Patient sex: F
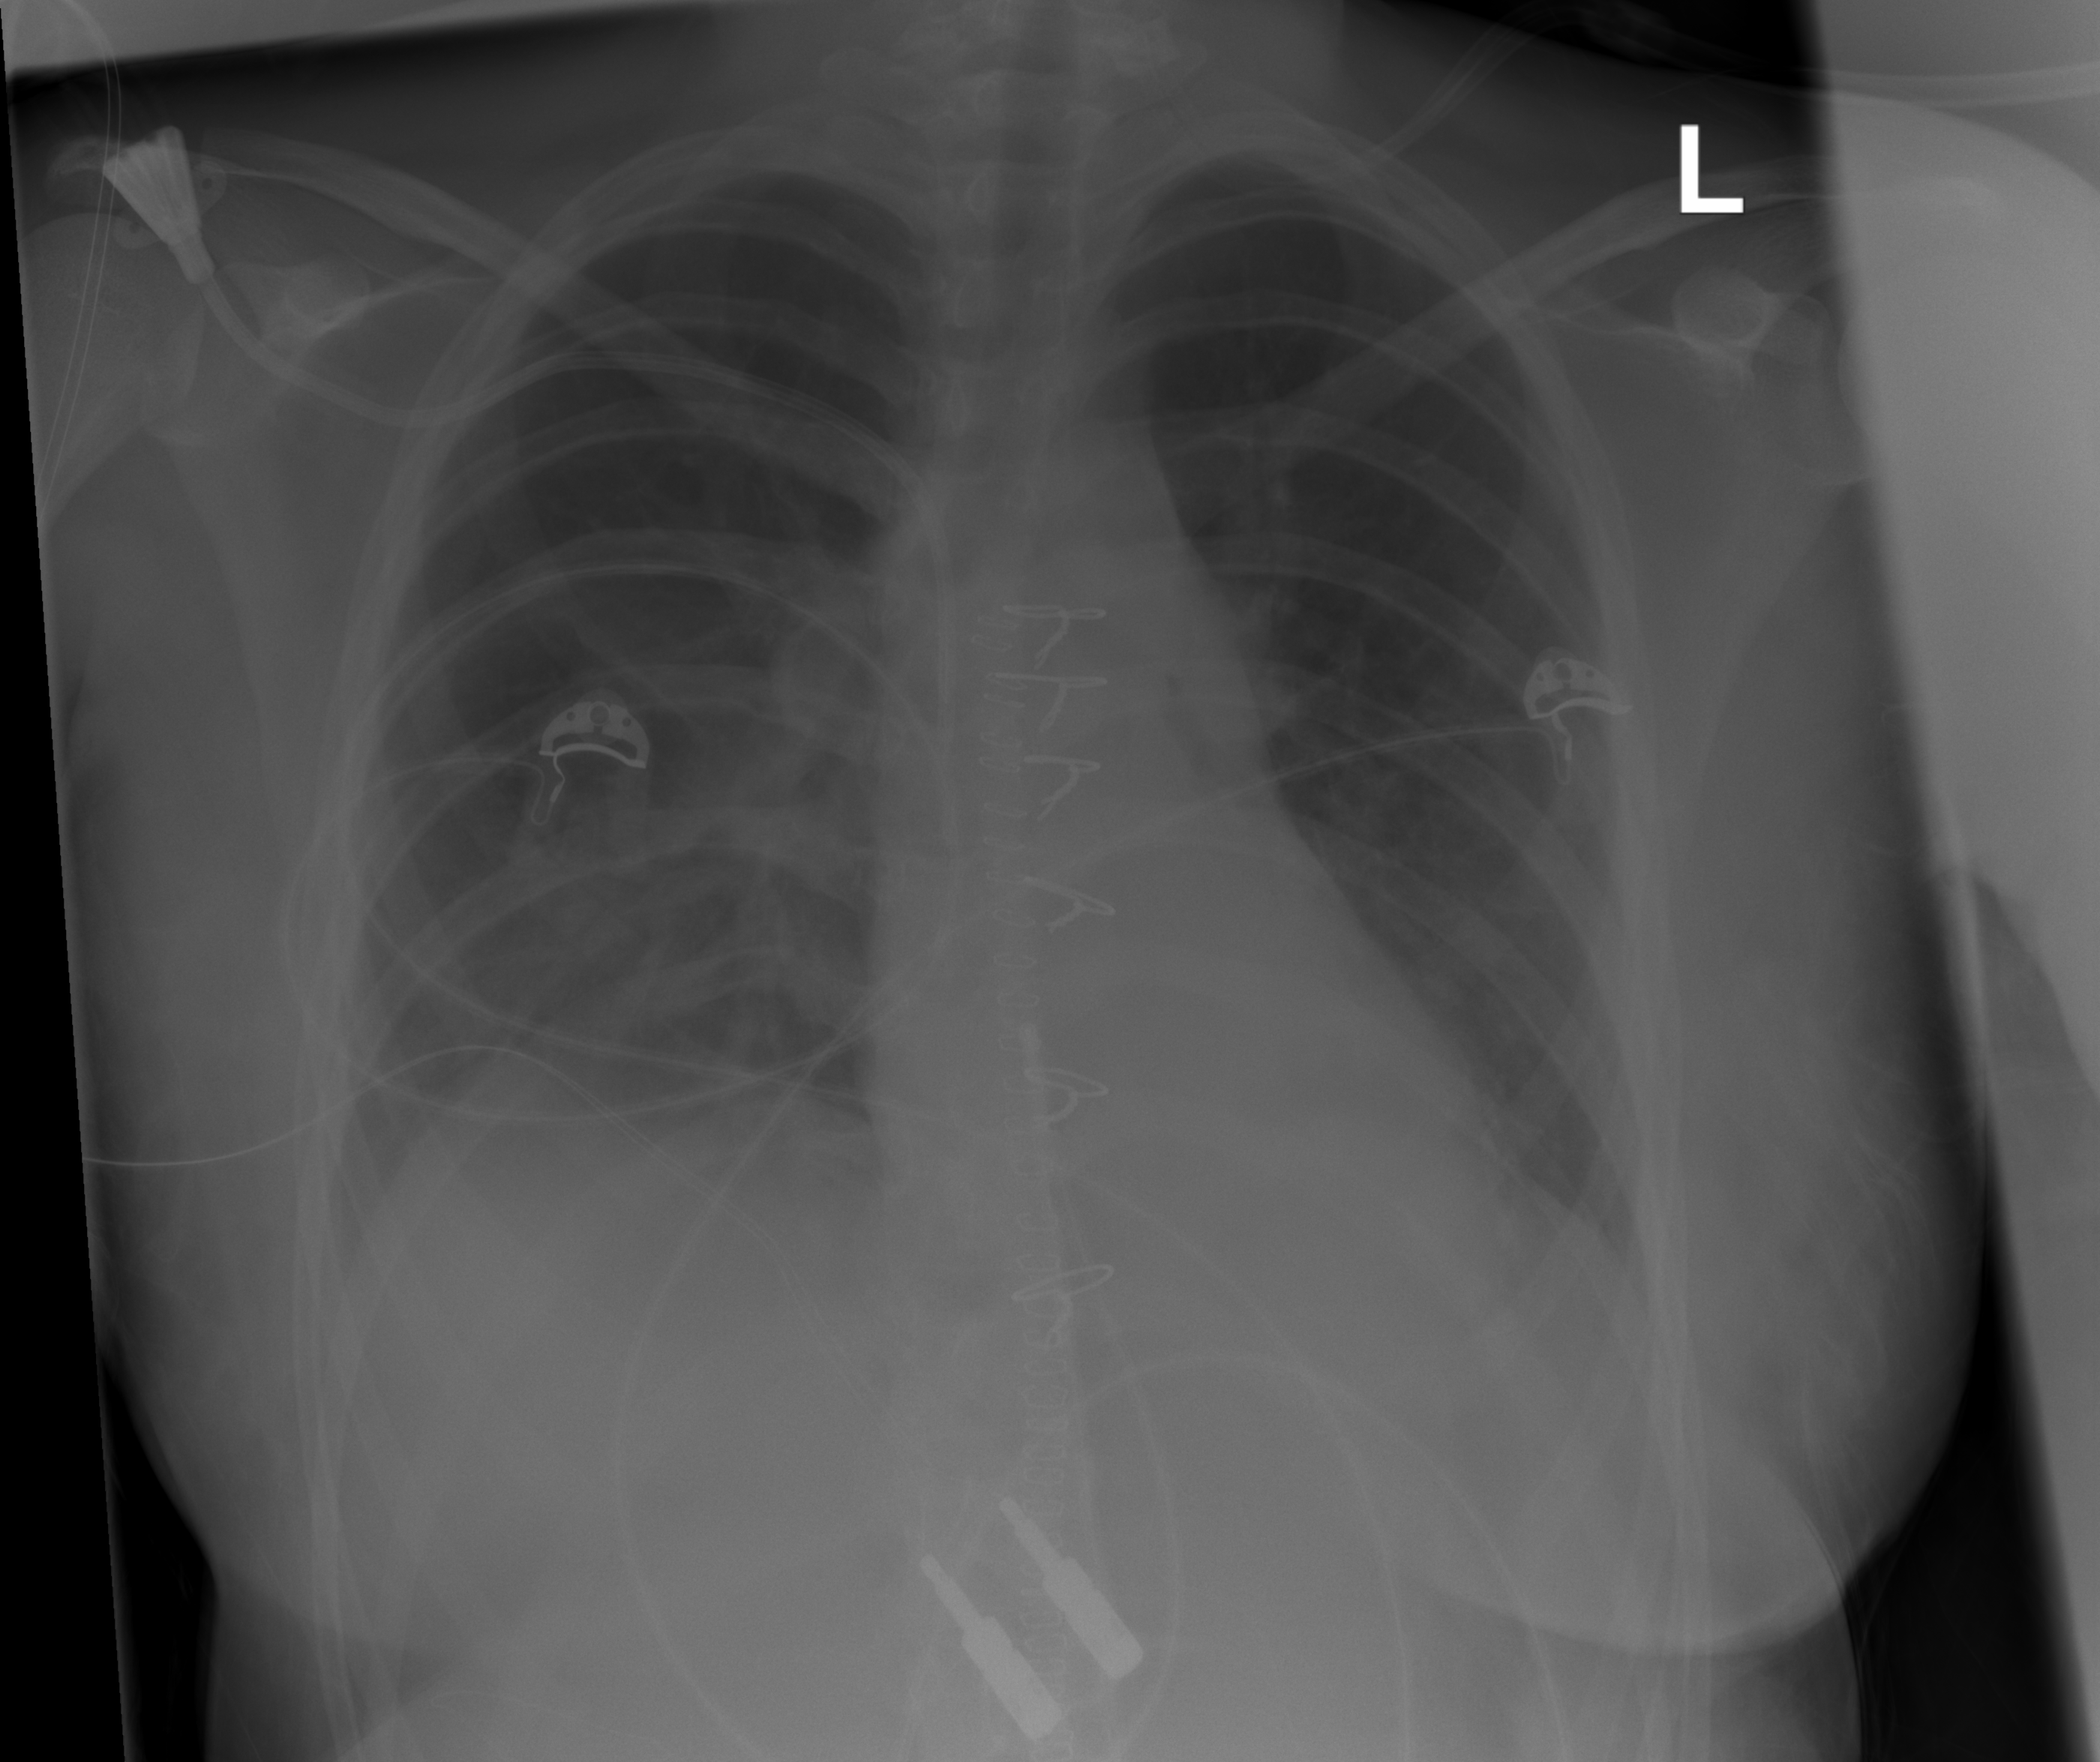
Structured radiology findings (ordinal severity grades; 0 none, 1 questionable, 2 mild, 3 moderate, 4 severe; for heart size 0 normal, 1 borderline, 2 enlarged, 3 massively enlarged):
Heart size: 0
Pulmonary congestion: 0
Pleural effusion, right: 2
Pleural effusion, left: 1
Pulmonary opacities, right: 0
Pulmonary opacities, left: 0
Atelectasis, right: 2
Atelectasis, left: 1